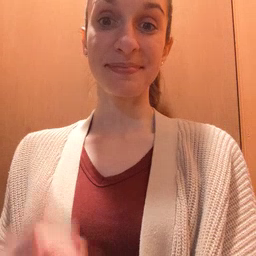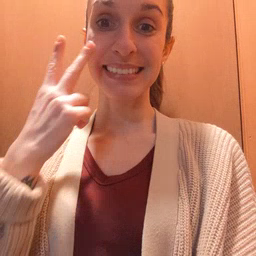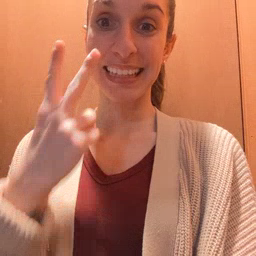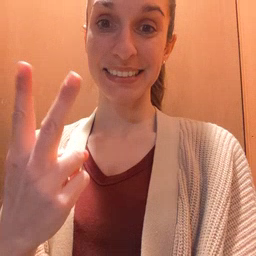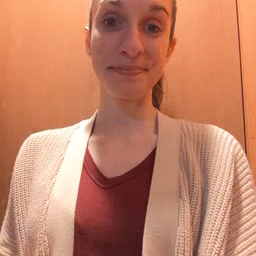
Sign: see